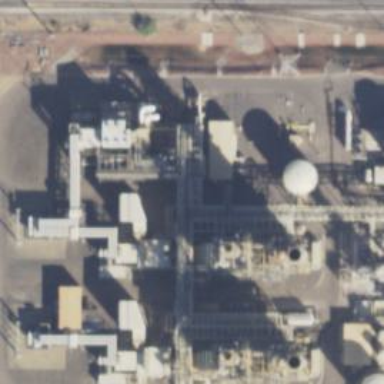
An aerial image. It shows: Gas turbine generator powered by gas.